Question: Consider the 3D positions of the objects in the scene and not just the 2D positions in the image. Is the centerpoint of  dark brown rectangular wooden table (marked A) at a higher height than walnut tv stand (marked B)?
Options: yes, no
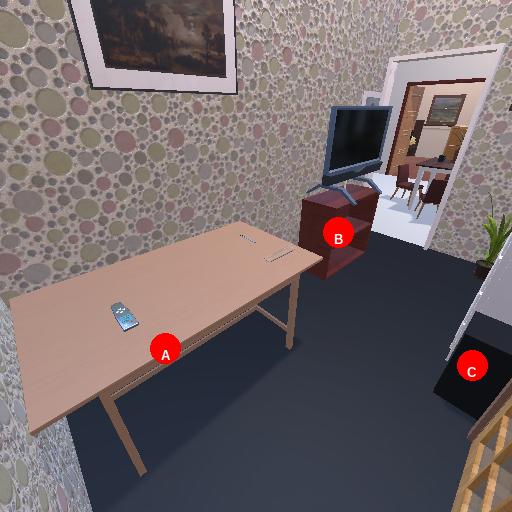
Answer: yes